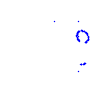
Particle: kaon